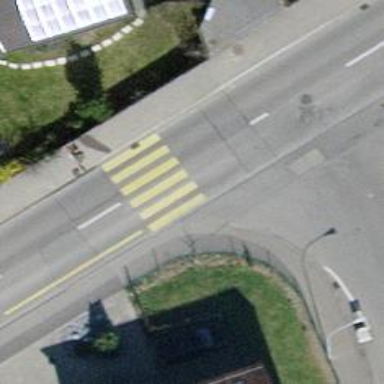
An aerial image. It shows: Uncontrolled zebra crossing on the road.